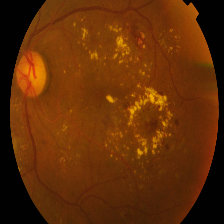
Diabetic retinopathy grade: Proliferative DR